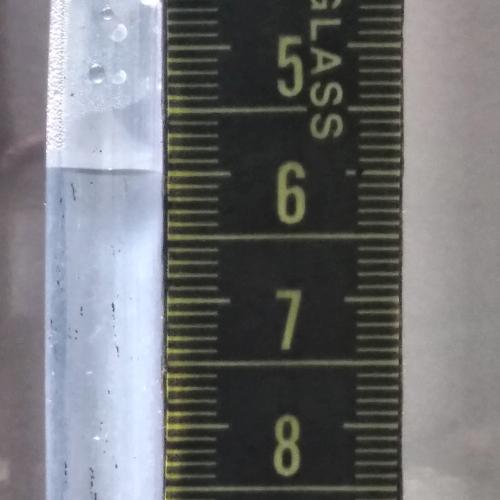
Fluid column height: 6.0 cm